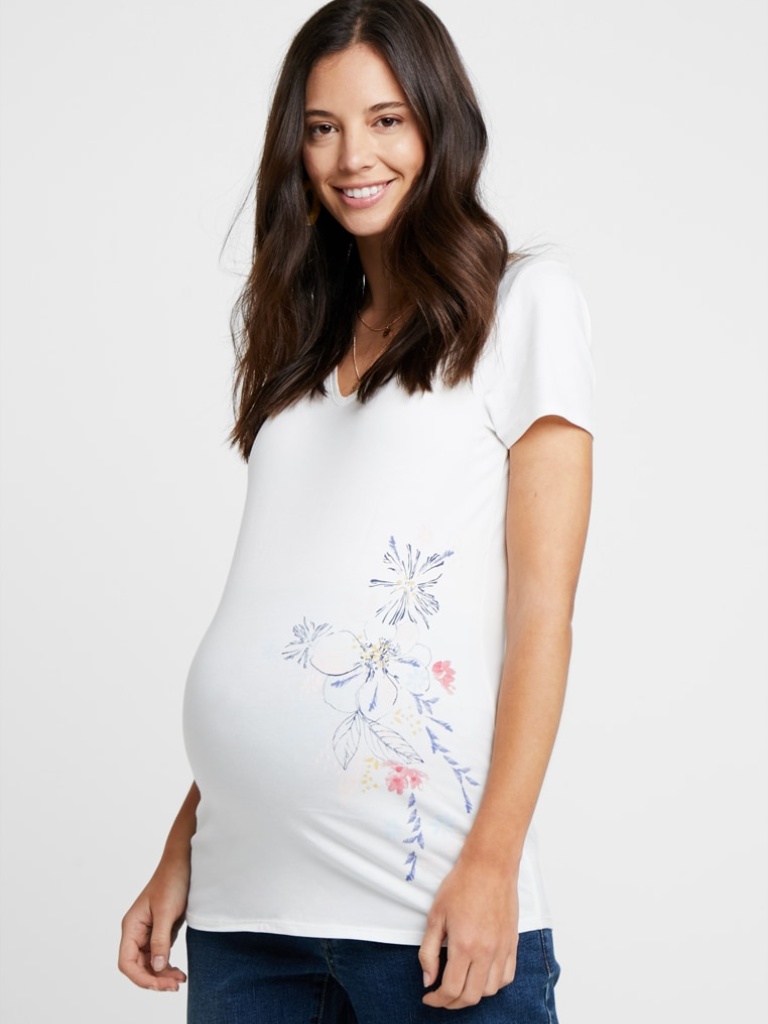
cotton relaxed short sleeve hip length Untucked v-neck t-shirt